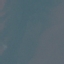
Land use / land cover class: SeaLake